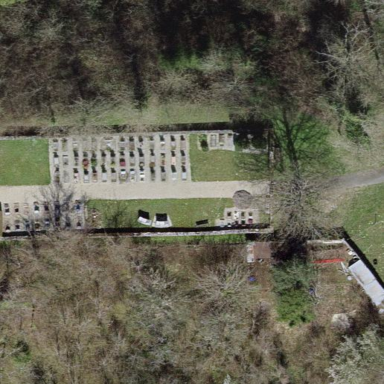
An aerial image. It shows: Cemetery.